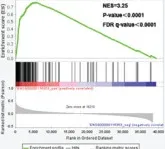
Genomes (KEGG) pathway enrichment analysis. High expression of MECR positive correlated with oxidative phosphorylation pathway.
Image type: pathology (immunostaining)